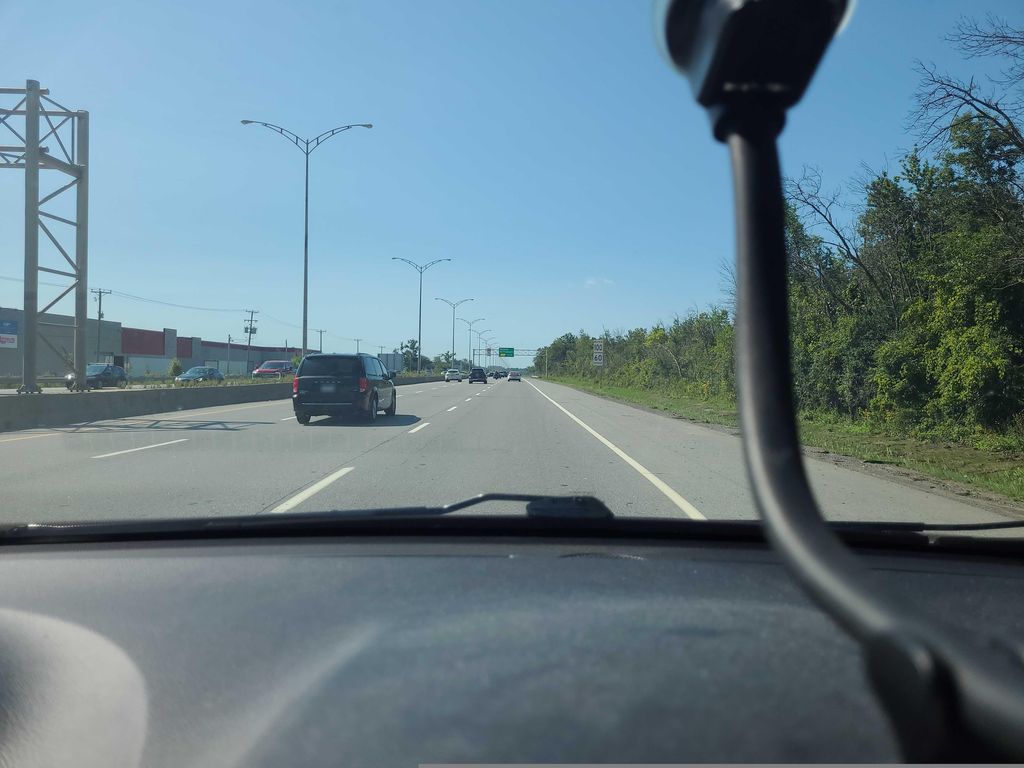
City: montreal